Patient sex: F
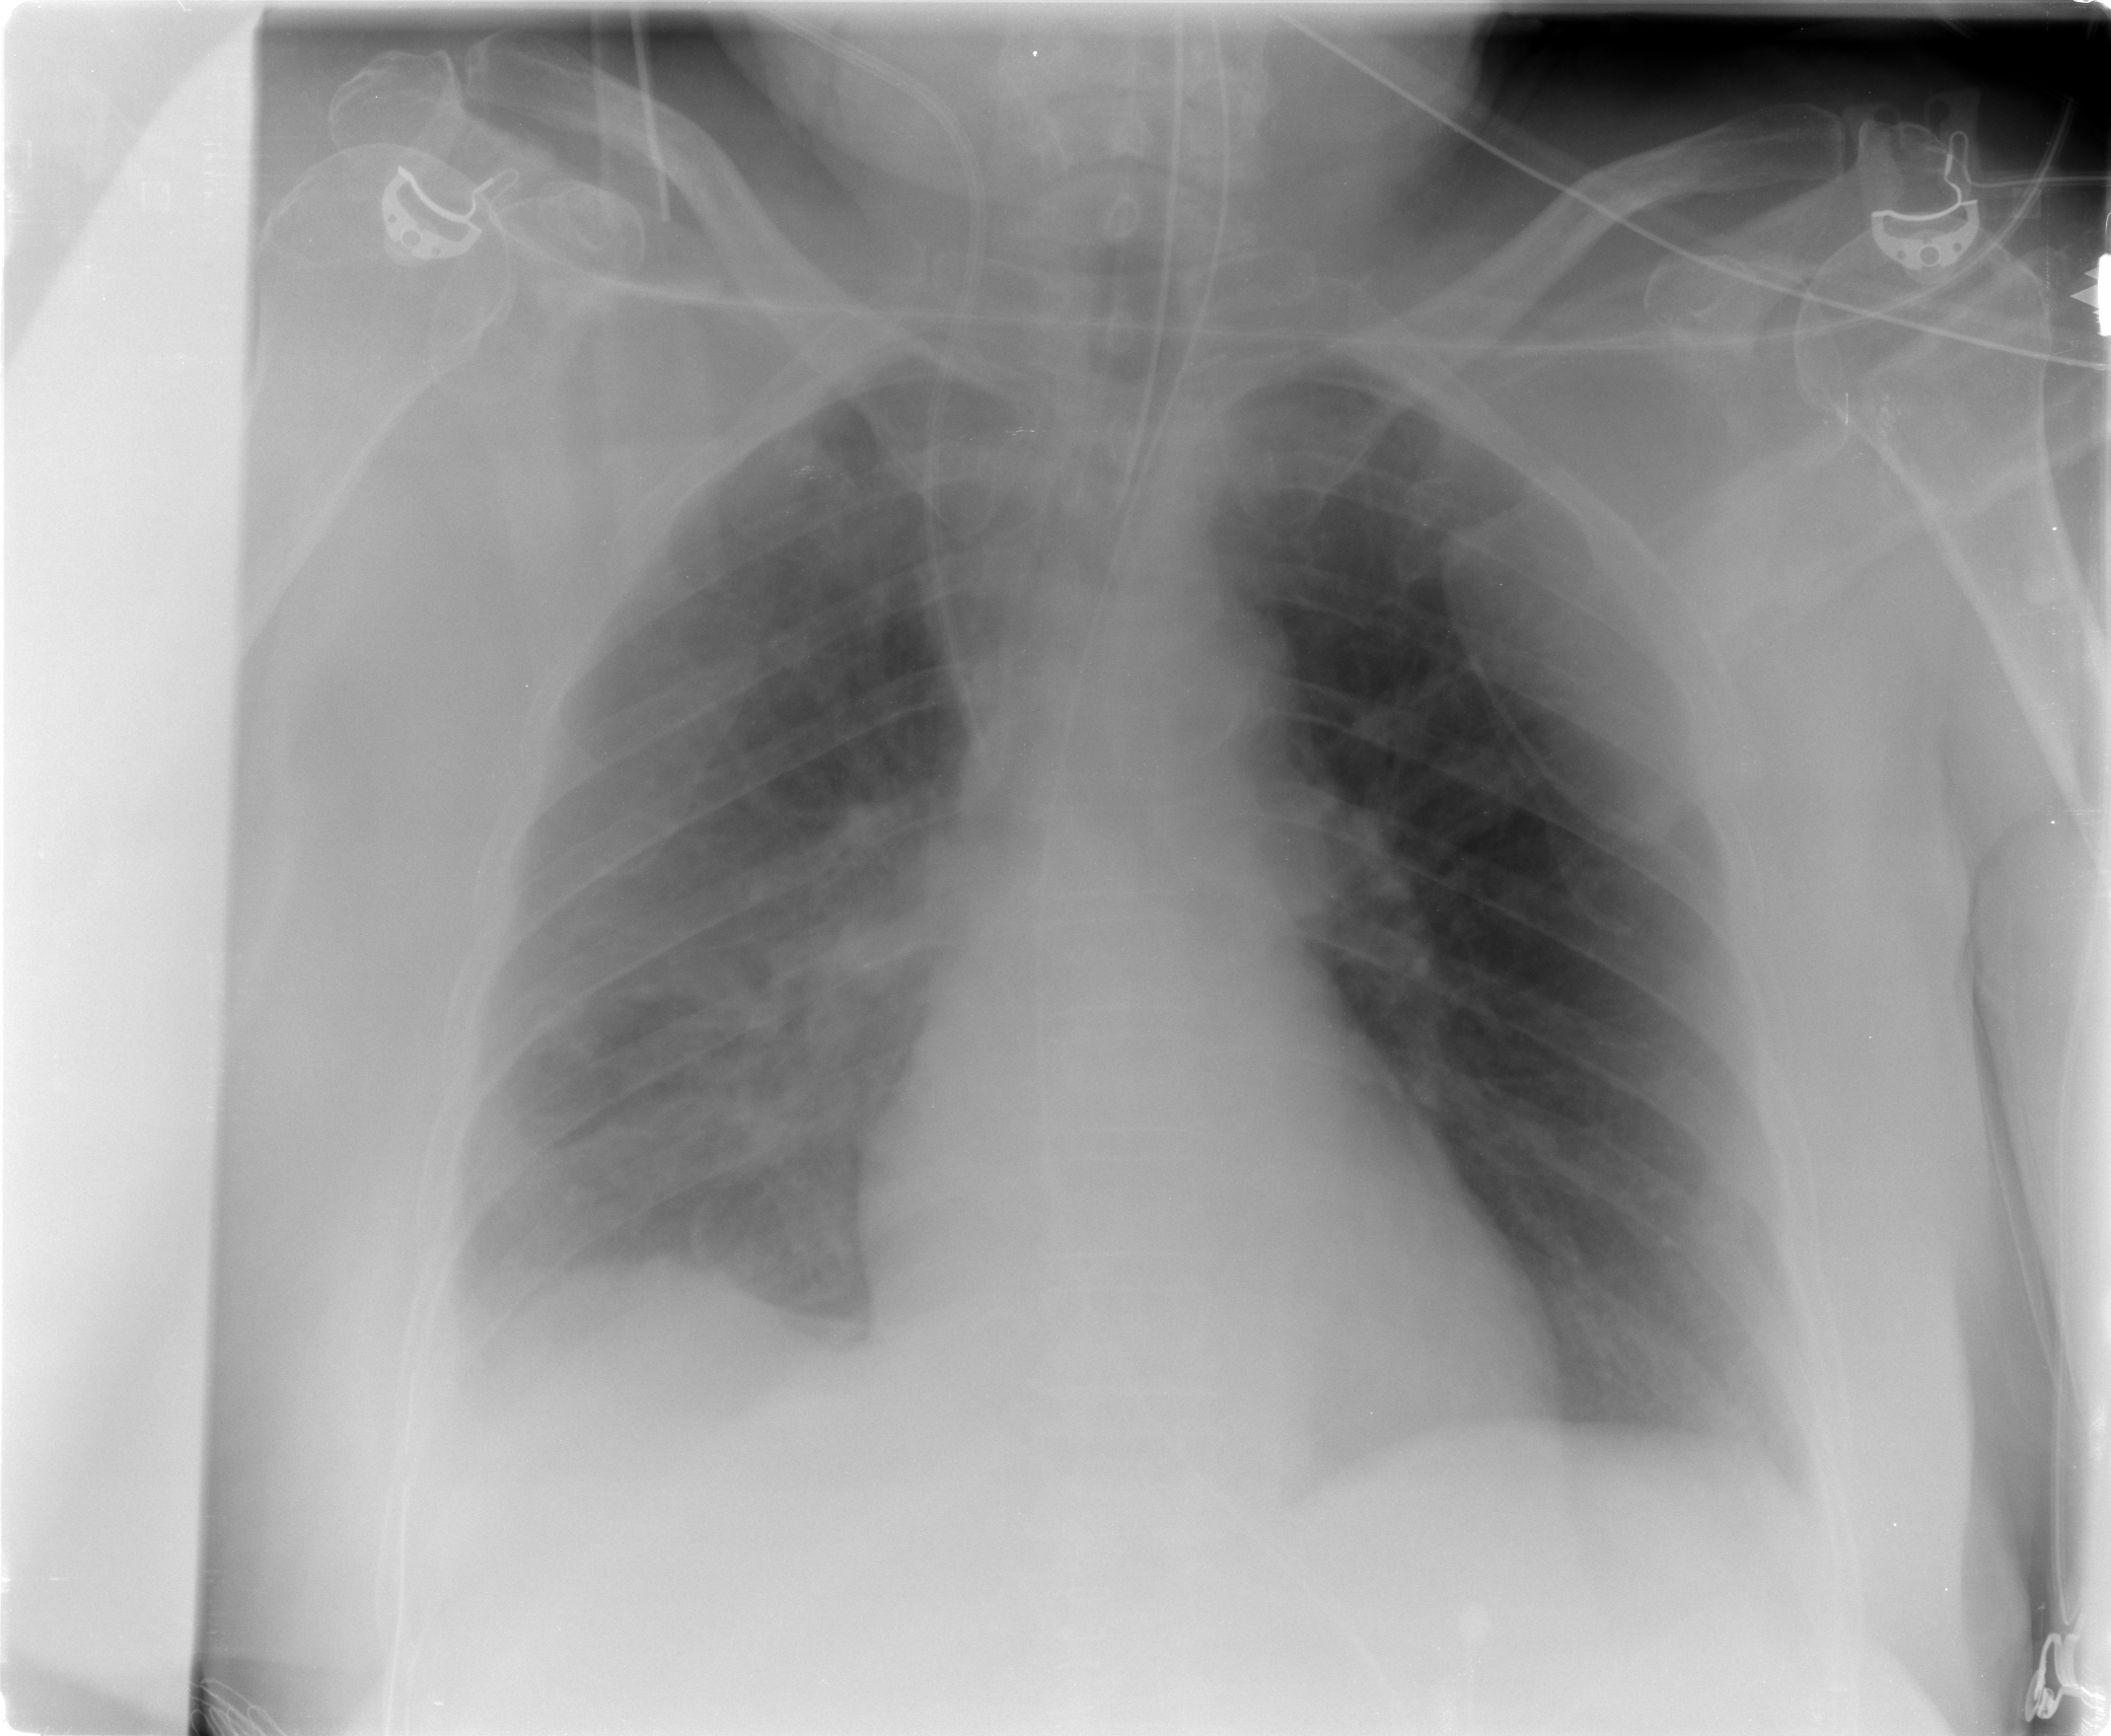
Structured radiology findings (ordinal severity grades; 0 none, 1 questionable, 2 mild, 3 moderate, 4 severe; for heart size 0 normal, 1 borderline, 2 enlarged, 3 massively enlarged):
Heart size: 0
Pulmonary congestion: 2
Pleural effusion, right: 2
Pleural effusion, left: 0
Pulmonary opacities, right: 0
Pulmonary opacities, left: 0
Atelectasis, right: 0
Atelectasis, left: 0